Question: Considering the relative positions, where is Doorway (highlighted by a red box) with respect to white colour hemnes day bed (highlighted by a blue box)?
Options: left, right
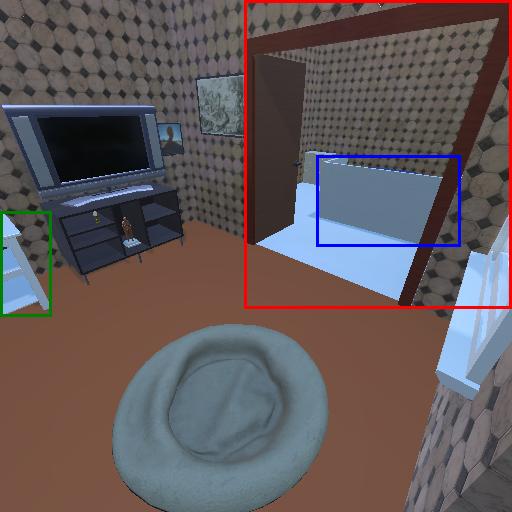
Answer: left